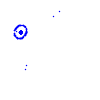
Particle: electron